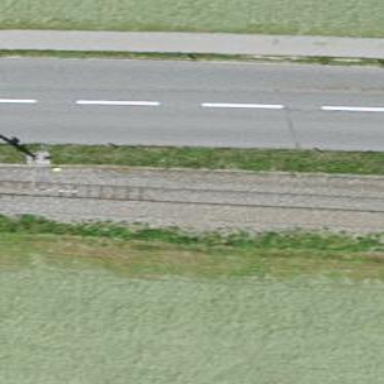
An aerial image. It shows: Narrow-gauge railway with electrified contact line.